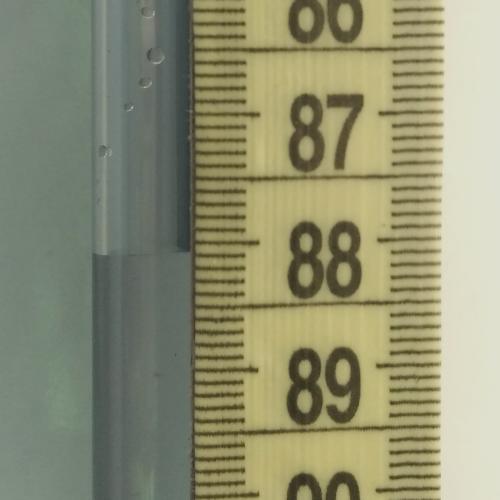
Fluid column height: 88.1 cm